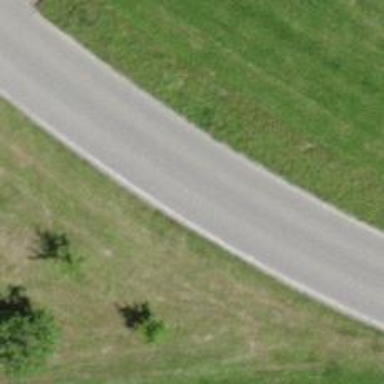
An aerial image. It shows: Tertiary road.